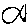
Label: fish